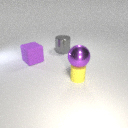
large purple rubber cube behind small yellow rubber cylinder